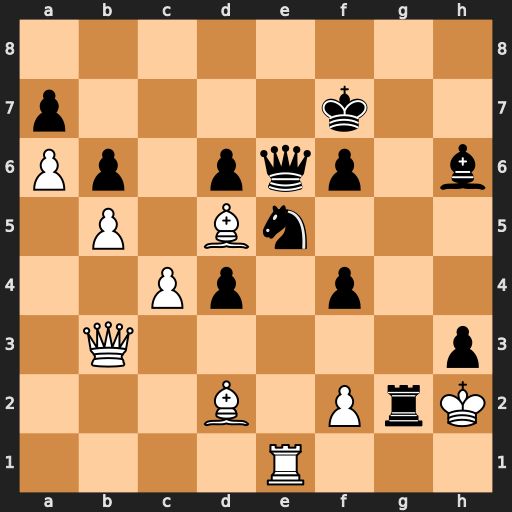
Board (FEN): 8/p4k2/Pp1pqp1b/1P1Bn3/2Pp1p2/1Q5p/3B1PrK/4R3
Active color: w
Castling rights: -
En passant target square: -
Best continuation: Kh1 Qxd5 cxd5 d3 Rxe5